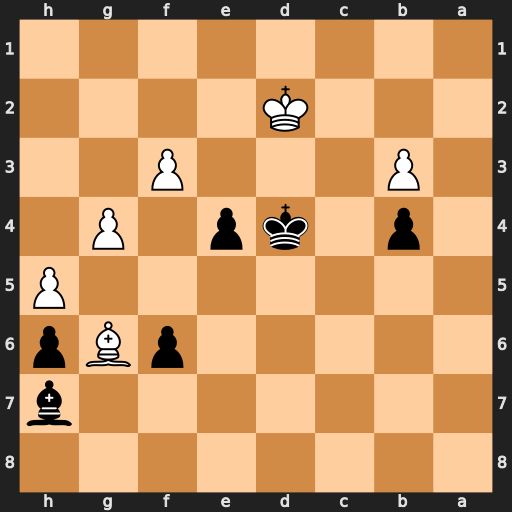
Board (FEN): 8/7b/5pBp/7P/1p1kp1P1/1P3P2/3K4/8
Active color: b
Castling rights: -
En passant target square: -
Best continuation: e3+ Ke2 Bg8